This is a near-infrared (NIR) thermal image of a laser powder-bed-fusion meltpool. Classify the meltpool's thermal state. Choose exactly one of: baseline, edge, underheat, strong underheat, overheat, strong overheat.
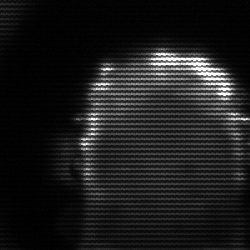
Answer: baseline